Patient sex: M
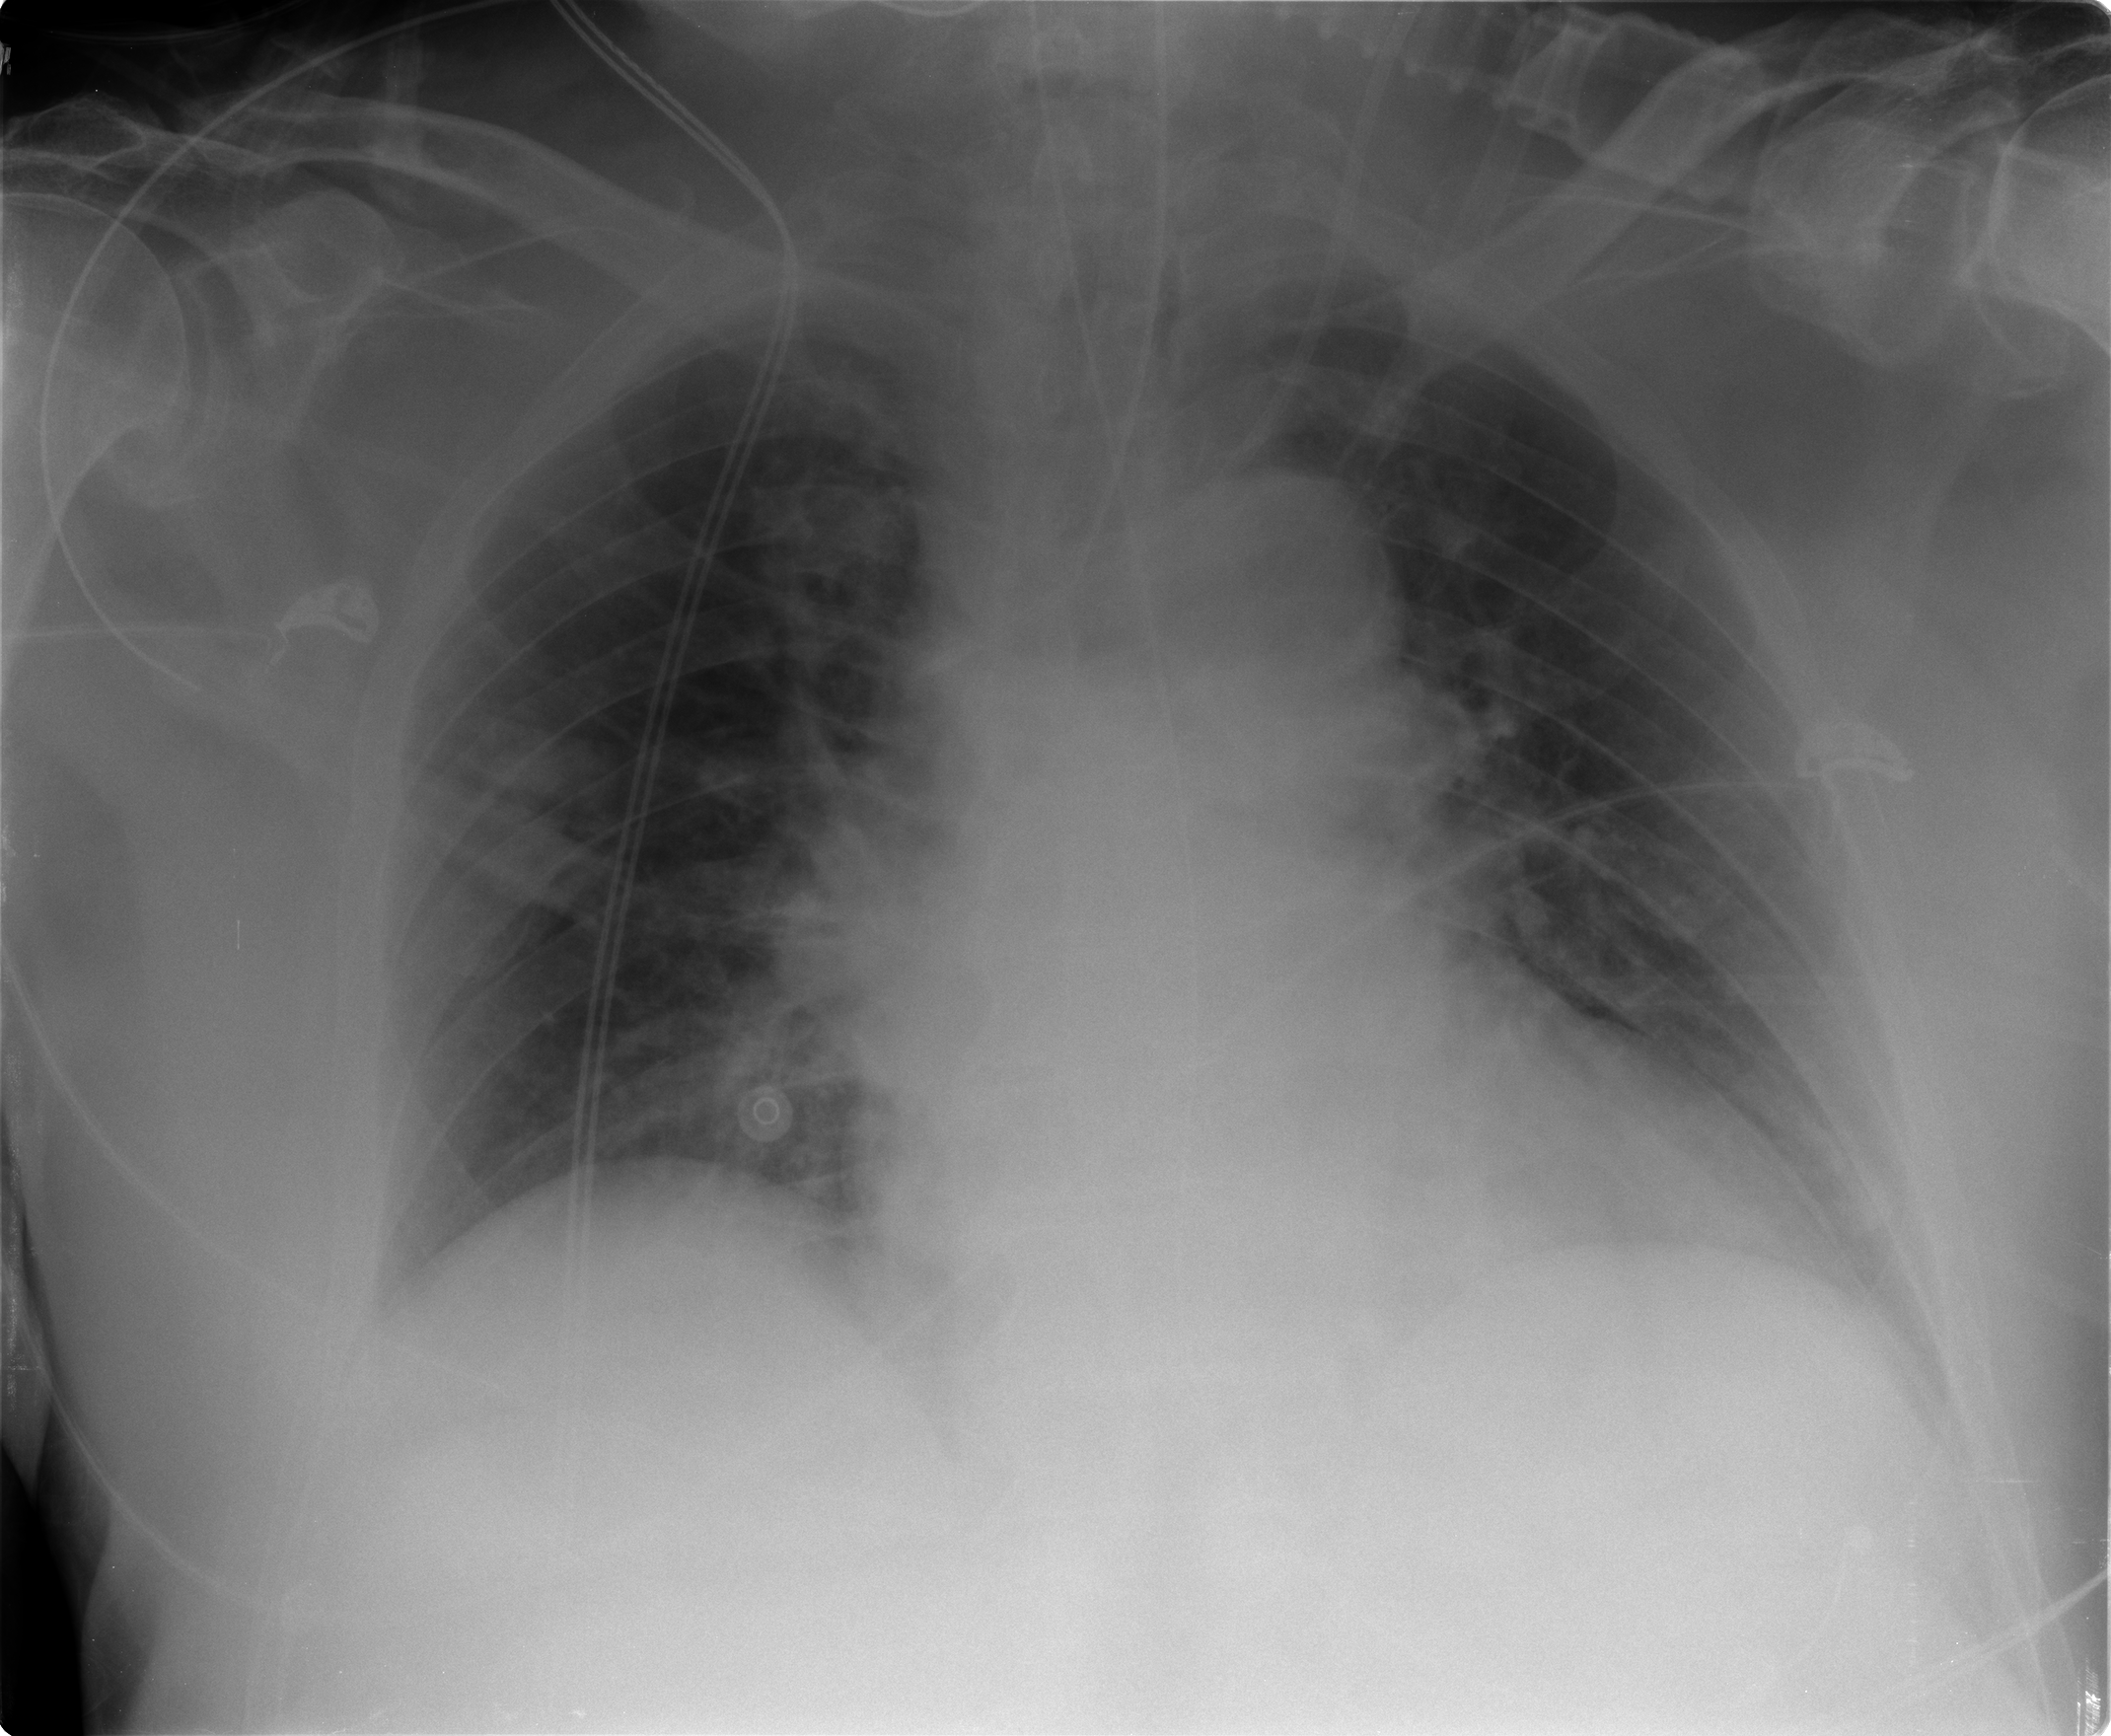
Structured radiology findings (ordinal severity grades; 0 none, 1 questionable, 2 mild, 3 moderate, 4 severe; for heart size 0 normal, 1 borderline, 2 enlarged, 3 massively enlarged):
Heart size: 2
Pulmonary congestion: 3
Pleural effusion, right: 0
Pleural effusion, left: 0
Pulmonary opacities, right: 0
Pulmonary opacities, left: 0
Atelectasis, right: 0
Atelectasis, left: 0